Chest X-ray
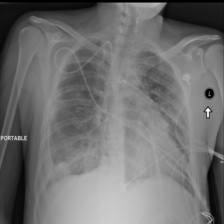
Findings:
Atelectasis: negative
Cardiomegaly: negative
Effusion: negative
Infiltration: negative
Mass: negative
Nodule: negative
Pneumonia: negative
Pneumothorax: negative
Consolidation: positive
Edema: negative
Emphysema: negative
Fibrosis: negative
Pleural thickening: negative
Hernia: negative